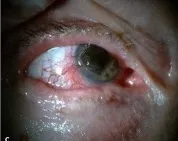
Corneal pigmented lesion, clearly demarcated, and ,surrounded by clear cornea, with two feeder vessels derived from the limbus.
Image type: medical_photograph (other_medical_photograph)